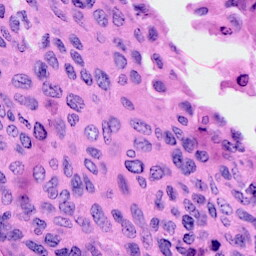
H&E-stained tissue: Cervix